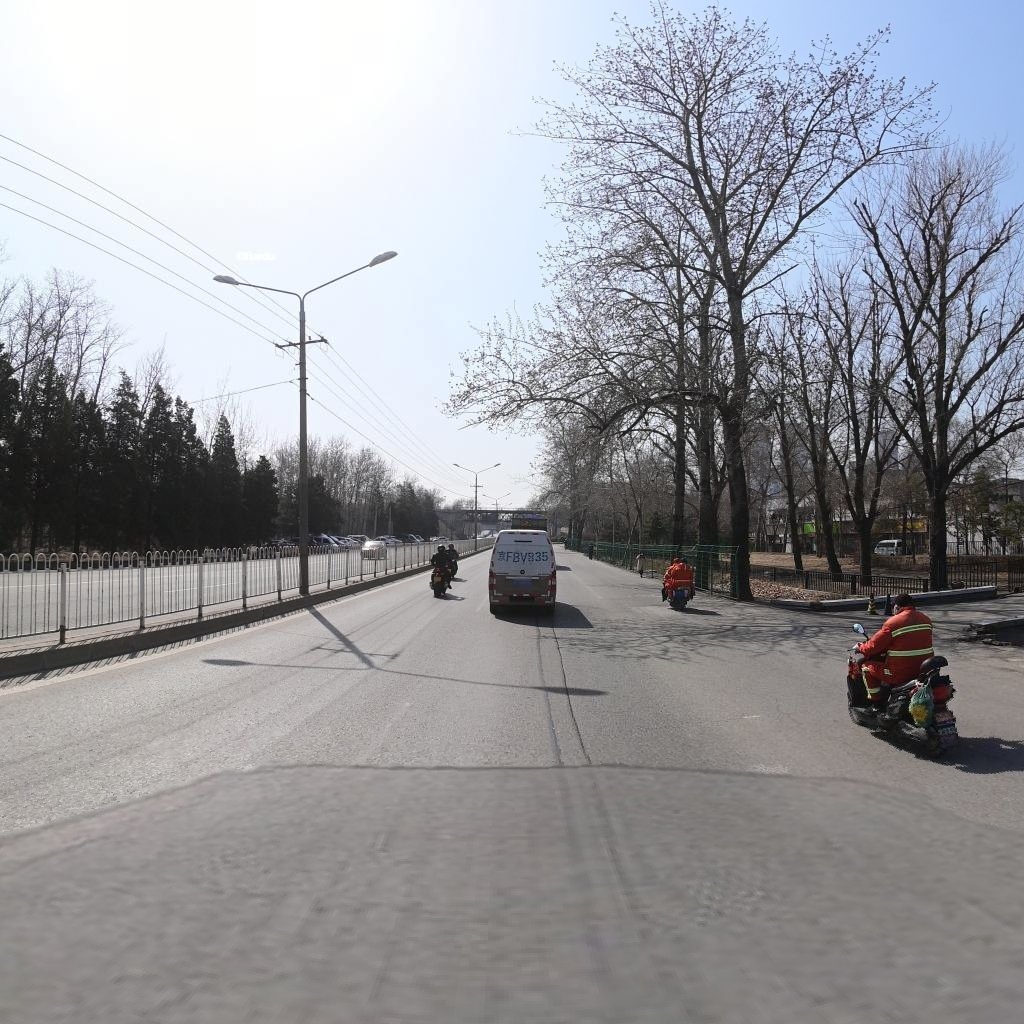
Region: Chaoyang
Road damage annotations: longitudinal crack, transverse crack, longitudinal crack